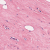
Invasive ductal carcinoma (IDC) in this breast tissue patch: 0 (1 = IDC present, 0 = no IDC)